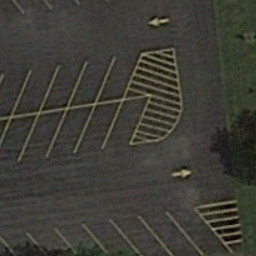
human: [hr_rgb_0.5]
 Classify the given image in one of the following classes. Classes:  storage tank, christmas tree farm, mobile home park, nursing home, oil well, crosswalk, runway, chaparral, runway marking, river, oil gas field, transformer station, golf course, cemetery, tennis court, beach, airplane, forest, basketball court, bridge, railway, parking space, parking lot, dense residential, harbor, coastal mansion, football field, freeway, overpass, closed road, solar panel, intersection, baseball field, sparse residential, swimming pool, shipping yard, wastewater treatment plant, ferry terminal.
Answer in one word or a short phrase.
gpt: parking space